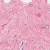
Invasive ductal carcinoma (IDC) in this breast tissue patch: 0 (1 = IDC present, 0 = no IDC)